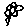
Label: flower